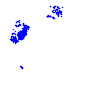
Particle: electron